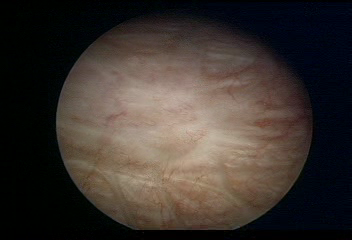
Modality: WLC
Class: Normal mucosa
Bladder cancer association: No